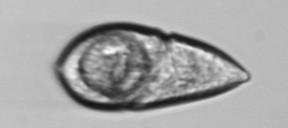
Label: Gyrodinium